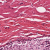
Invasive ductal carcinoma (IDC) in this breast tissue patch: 0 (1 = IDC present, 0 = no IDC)